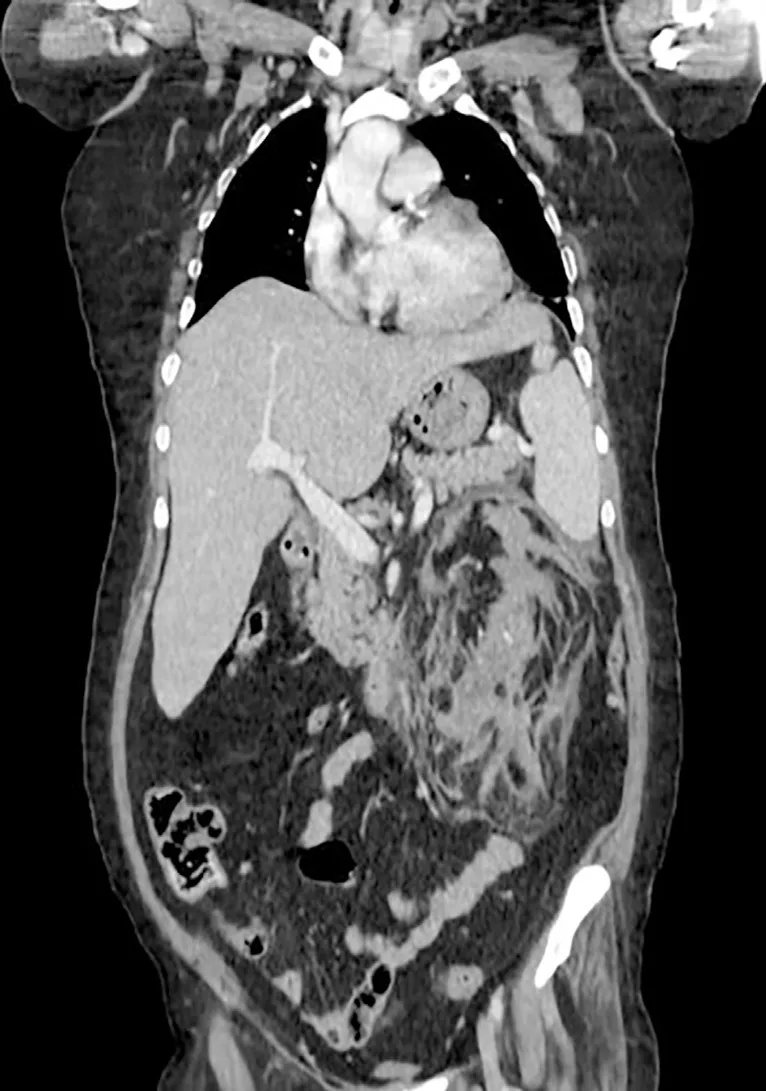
Coronal CT scan section showing the left perirenal intraparenchymal hematomas with a subcapsular collection of up to 1.8-cm thick with hematic collection throughout the renal compartment reaching a diameter of more than 9x4 cm.
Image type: radiology (ct)